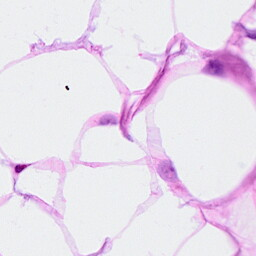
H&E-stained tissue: Breast